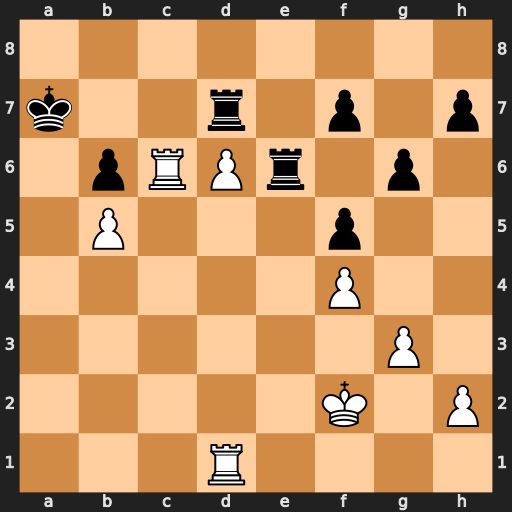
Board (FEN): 8/k2r1p1p/1pRPr1p1/1P3p2/5P2/6P1/5K1P/3R4
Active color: w
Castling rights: -
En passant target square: -
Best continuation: Ra1+ Kb7 Ra6 Rexd6 Raxb6+